Question: Below is simple snippet of code.
'''
@FindBy(className = "element-to-press")
private WebElement elementToPress;
// some other code
Keys move = Keys.ARROW_DOWN;
gridContainer.sendKeys(move);
'''
In everything works fine.
In I've got '"org.openqa.selenium.WebDriverException: unknown error: cannot focus element"' error
does not react for sendKeys()
Also I've tried to use another approach:
'''
Keys move = Keys.ARROW_DOWN;
Actions actions = new Actions(driver);
actions.moveToElement(element).click(); // to focus on element
actions.sendKeys(move).perform();
'''
This code fixed '"cannot focus element"' error, but browser still does not react for 'Keys.ARROW_DOWN/Keys.ARROW_UP/Keys.ARROW_LEFT/Keys.ARROW_RIGHT' events
Safari and Firefox do not react for sendKeys() as well.
I cannot understand what is going on and how I can make my code run for all this browsers.
:
- OS X 10.9.5- Latest version of Chrome/Safari/Firefox- Selenium version 2.44.0
Update Selenium to version 2.46.
Works for Chrome and Firefox now.
But still have an issue with Safari:'org.openqa.selenium.remote.UnreachableBrowserException: Could not start a new session.'
I have Safari browser extension installed.

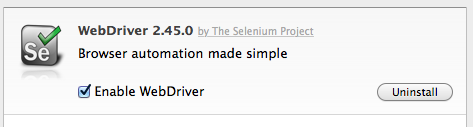
Answer: As discussed in chat you want to automate <URL>
As a workaround I've written <URL> to send Arrow KeyEvents.And It worked on all browsers
All you want to do is send arrow keys no need to click element at all [and find element ,unless you create a algorithm to play based on values)
You got me into this.The following will play game with 200(50 x 4) different moves for 3 browsers
'''
import org.openqa.selenium.By;
import org.openqa.selenium.JavascriptExecutor;
import org.openqa.selenium.WebDriver;
import org.openqa.selenium.chrome.ChromeDriver;
import org.openqa.selenium.firefox.FirefoxDriver;
import org.openqa.selenium.safari.SafariDriver;
public class Main {
public static void main(String args[]) {
play(new FirefoxDriver());
play(new SafariDriver());
System.setProperty("webdriver.chrome.driver", "/Users/Apple/Documents/chromedriver");
play(new ChromeDriver());
}
public static void play(WebDriver driver) {
driver.get("http://gabrielecirulli.github.io/2048");
driver.findElement(By.className("restart-button")).click();
String script = "fireKey(arguments[0]);
"
+ "function fireKey(arrow)
"
+ "{
"
+ " var key;
"
+ " switch (arrow.toLowerCase())
"
+ " {
"
+ " case "left":
"
+ " key = 37;
"
+ " break;
"
+ " case "right":
"
+ " key = 39;
"
+ " break;
"
+ " case "up":
"
+ " key = 38;
"
+ " break;
"
+ " case "down":
"
+ " key = 40;
"
+ " break;
"
+ " }
"
+ " if (document.createEventObject)
"
+ " {
"
+ " var eventObj = document.createEventObject();
"
+ " eventObj.keyCode = key;
"
+ " document.documentElement.fireEvent("onkeydown", eventObj);
"
+ " } else if (document.createEvent)
"
+ " {
"
+ " var eventObj = document.createEvent("Events");
"
+ " eventObj.initEvent("keydown", true, true);
"
+ " eventObj.which = key;
"
+ " document.documentElement.dispatchEvent(eventObj);
"
+ " }
"
+ "} ";
JavascriptExecutor js = (JavascriptExecutor) driver;
//use left,right,up,down for arrow keys
for (int i = 0; i < 50; i++) {
js.executeScript(script, "left");
js.executeScript(script, "right");
js.executeScript(script, "up");
js.executeScript(script, "down");
}
System.out.println("Score :" + driver.findElement(By.className("score-container")).getText());
driver.quit();
}
}
'''